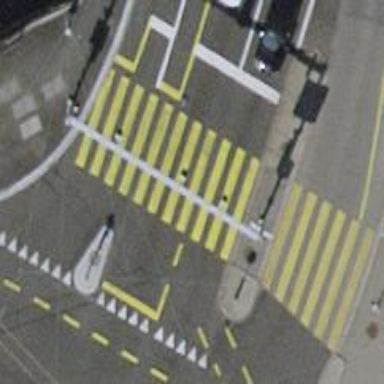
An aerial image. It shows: Asphalt footway with crossing controlled by traffic signals and pedestrian island.